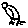
Label: bird